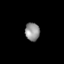
Tissue: lung
Cell type: Epithelial cells
Senescence score: 0.2407
Nuclear area (px): 257
Mean DAPI intensity: 145.907